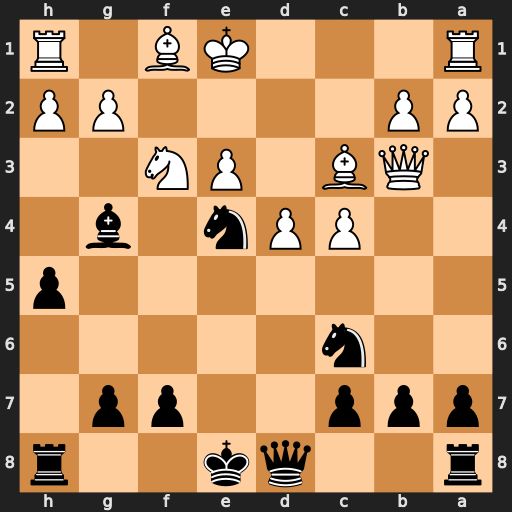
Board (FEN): r2qk2r/ppp2pp1/2n5/7p/2PPn1b1/1QB1PN2/PP4PP/R3KB1R
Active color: b
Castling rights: KQkq
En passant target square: -
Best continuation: Bxf3 gxf3 Qh4+